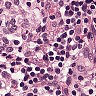
Metastatic tissue present: no